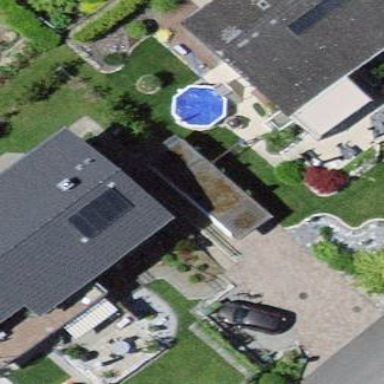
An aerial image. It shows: Garage.